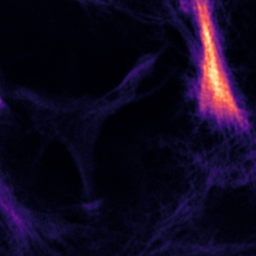
Label: Super-resolution F-actin image